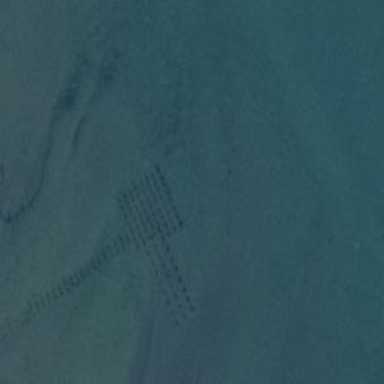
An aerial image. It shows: Natural reef made up of pilings.